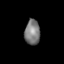
Tissue: lung
Cell type: Myeloid cells
Senescence score: 0.2273
Nuclear area (px): 377
Mean DAPI intensity: 122.719